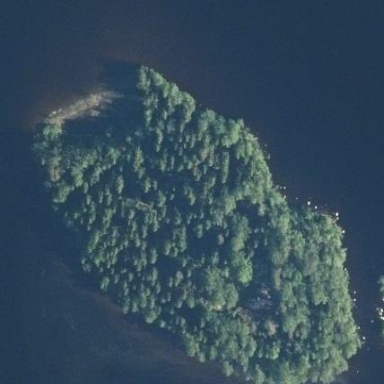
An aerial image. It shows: Islet.